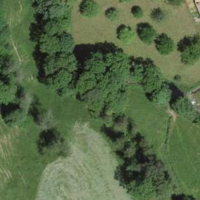
EUNIS habitat code: 55
Species observed at this site:
Cornus sanguinea